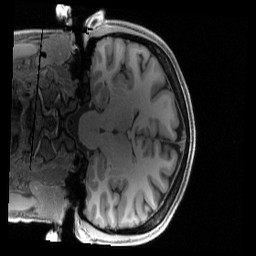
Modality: T1w
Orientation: coronal
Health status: healthy
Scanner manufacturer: siemens
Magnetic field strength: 3 T
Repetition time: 2.4 s
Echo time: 0.00222 s